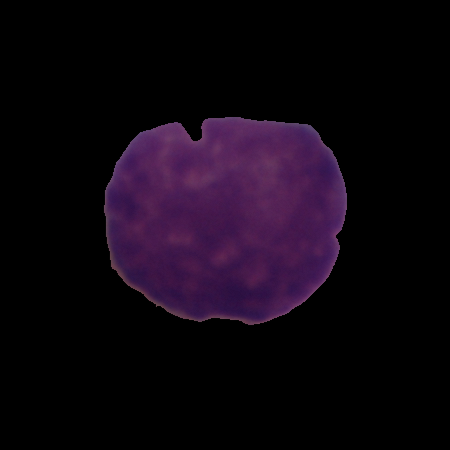
Label: cancer